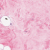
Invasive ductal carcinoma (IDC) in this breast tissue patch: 0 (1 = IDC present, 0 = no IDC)